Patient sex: F
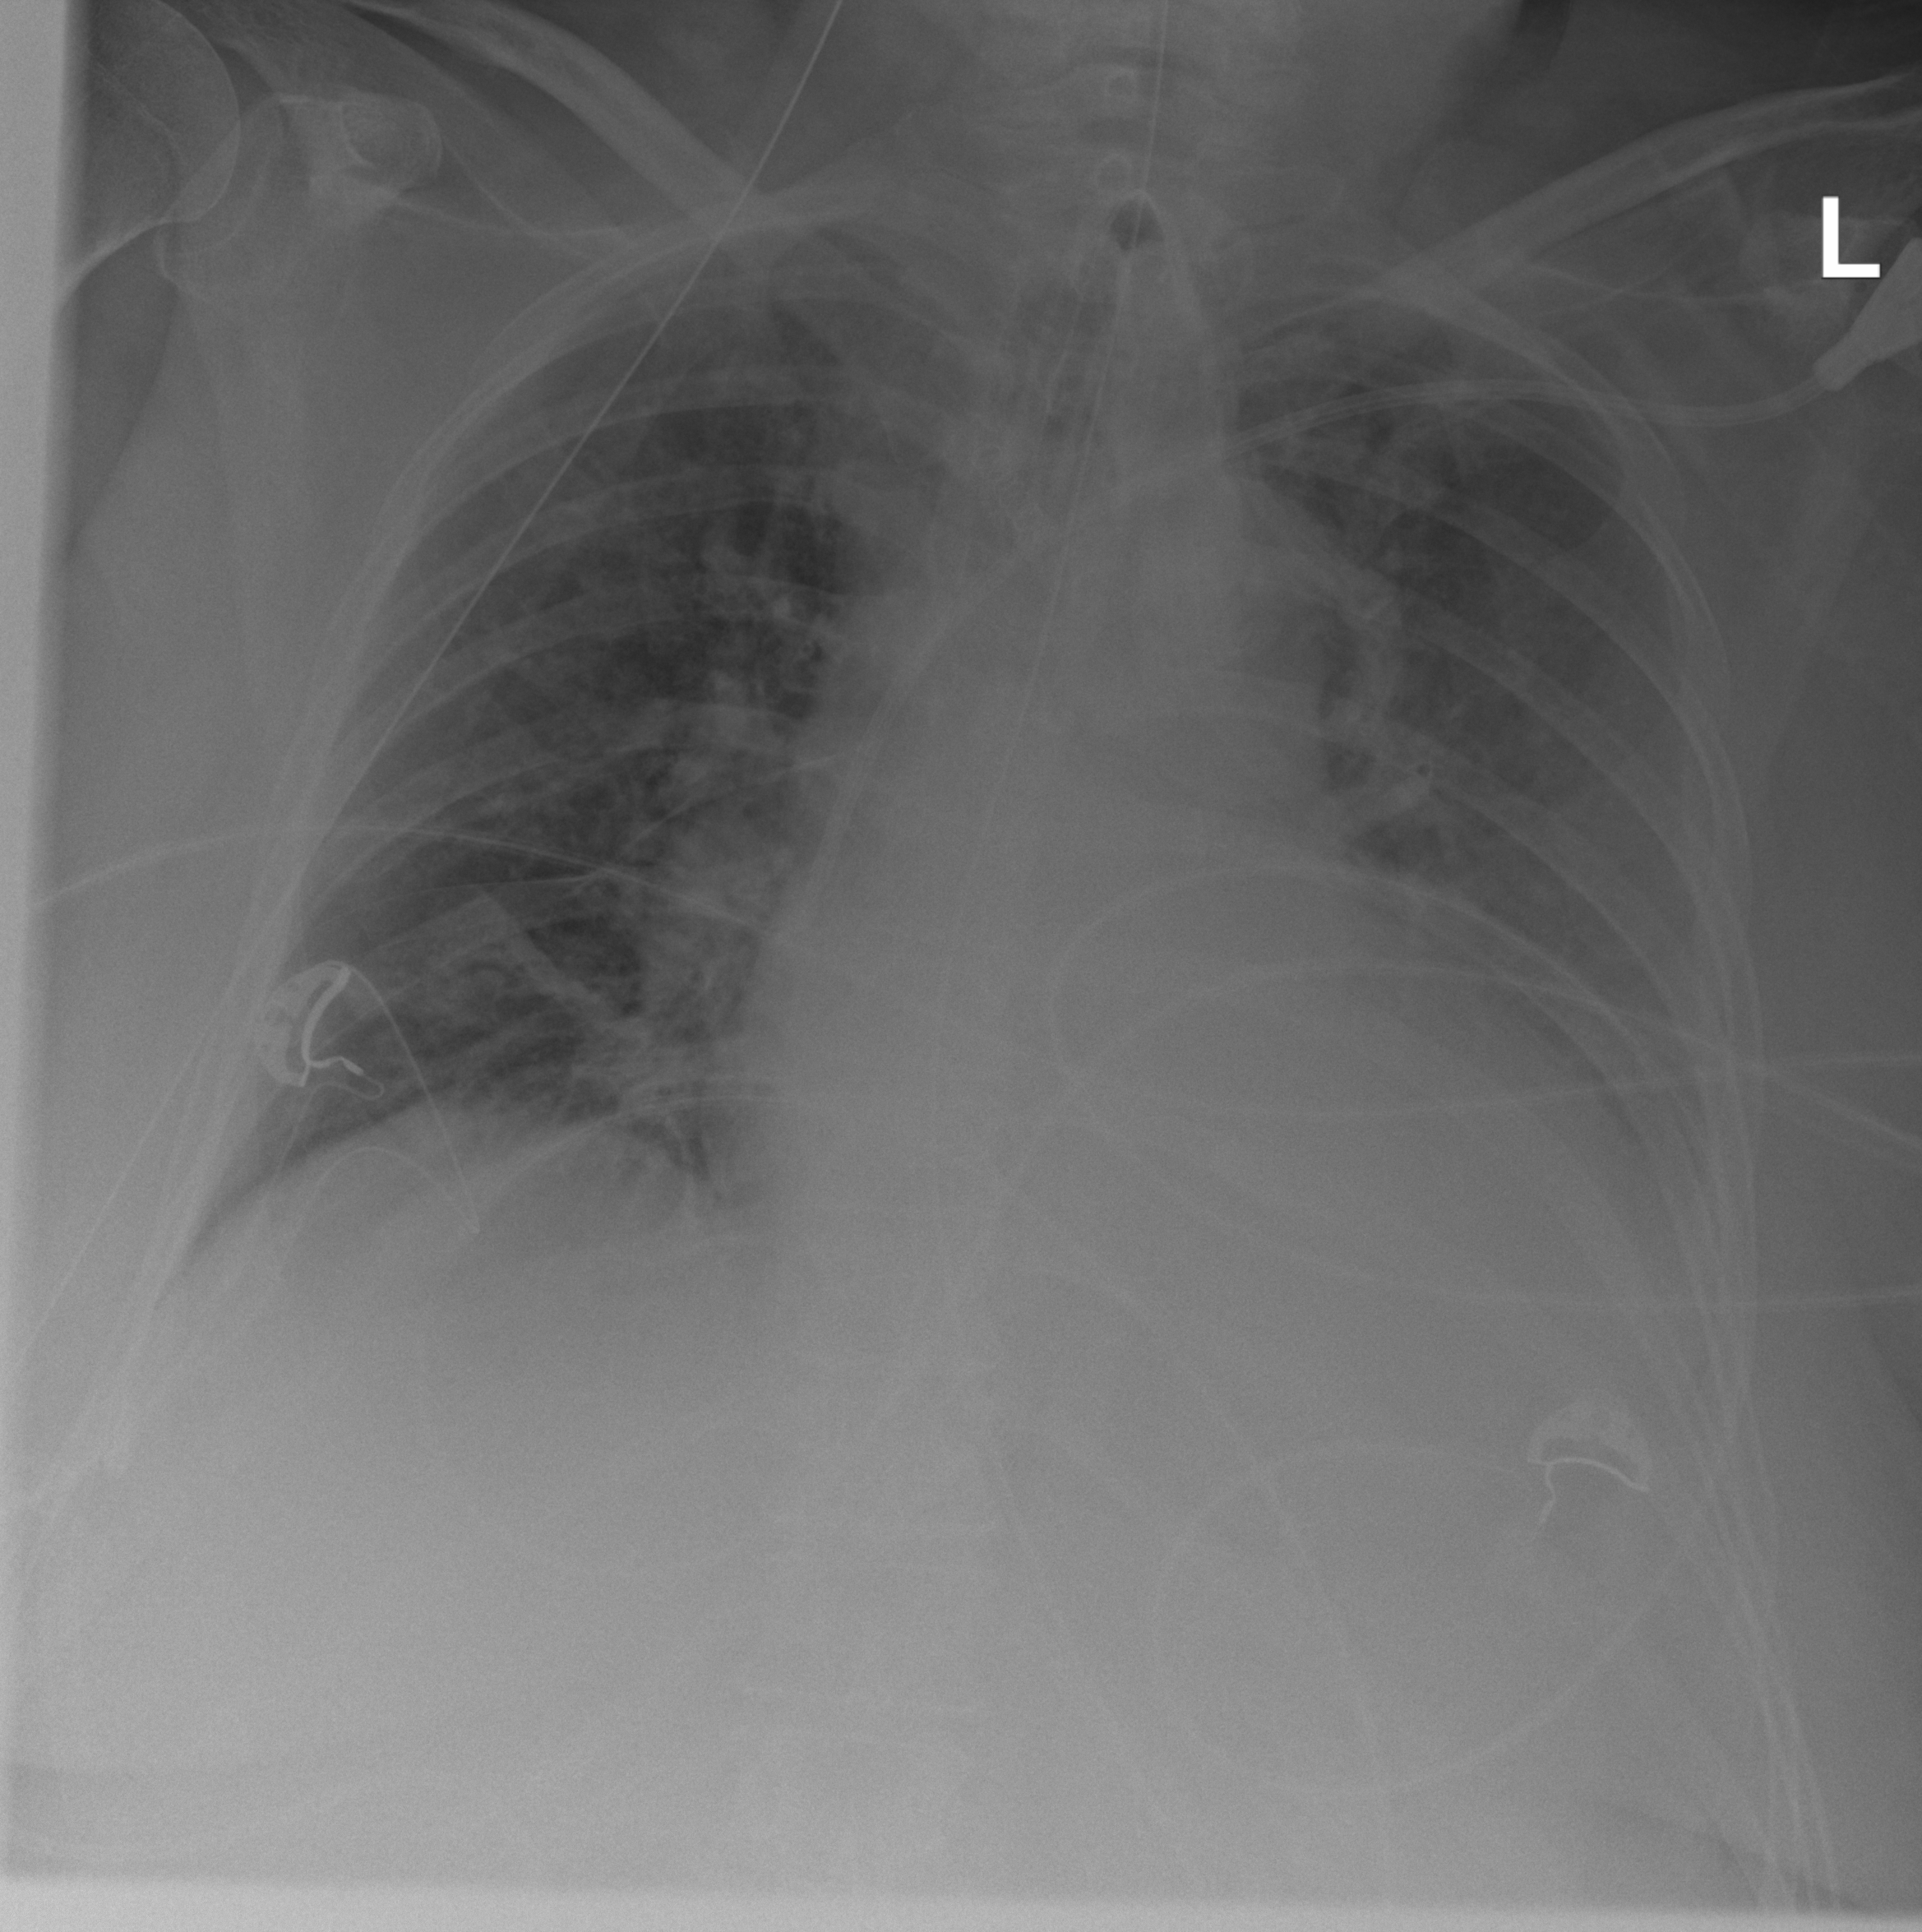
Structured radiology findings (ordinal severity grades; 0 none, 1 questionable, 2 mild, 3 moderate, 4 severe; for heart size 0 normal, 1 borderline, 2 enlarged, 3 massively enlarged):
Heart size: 2
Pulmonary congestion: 2
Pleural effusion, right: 0
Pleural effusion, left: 3
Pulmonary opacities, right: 0
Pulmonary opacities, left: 0
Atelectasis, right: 2
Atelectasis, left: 3